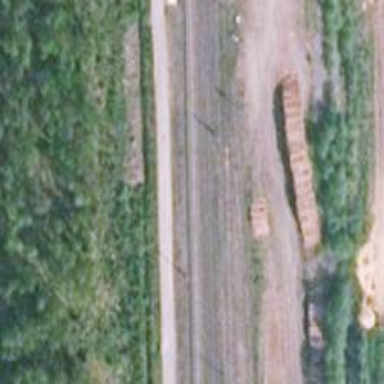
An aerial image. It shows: Wedge used for railway derailment.